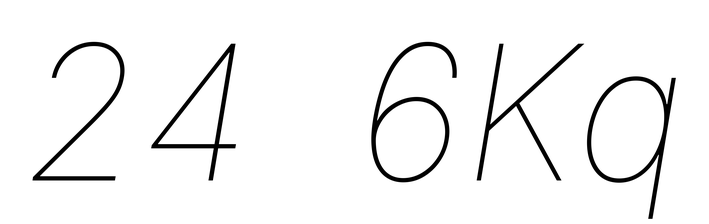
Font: Inter-Italic_Thin_Italic